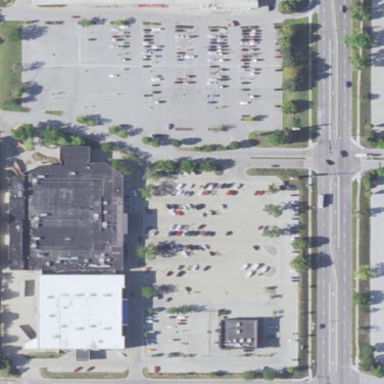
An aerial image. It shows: Retail area.